Question: I'm trying to get the count of "msanID" but it always returns the number as '0'. I'm using a separate class (ManageNodeName) to record the data and retrieving them back at list view.
I suspect the error is in the method of getting the String MSAN_NAMESP.
Any lead may help. Thanks!

<URL>
'''
databaseNodes = FirebaseDatabase.getInstance().getReference("MSAN List");
@Override
protected void onStart() {
super.onStart();
databaseNodes.addValueEventListener(new ValueEventListener() {
@Override
public void onDataChange(@NonNull DataSnapshot dataSnapshot) {
manageNodeList.clear();
for(DataSnapshot nodesnapshot: dataSnapshot.getChildren()){
progressDialog.dismiss();
ManageNodeName manageNodeName = nodesnapshot.getValue(ManageNodeName.class);
manageNodeList.add(manageNodeName);
MSAN_NAMESP = manageNodeName.getNodeID();
}
ManageNodeList adapter = new ManageNodeList(ManageSelectMSAN.this, manageNodeList);
manageListViewMSANs.setAdapter(adapter);
}
@Override
public void onCancelled(@NonNull DatabaseError databaseError) {
}
});
query = FirebaseDatabase.getInstance().getReference("MSAN MTCE")
.orderByChild("msanID")
.equalTo(MSAN_NAMESP);
query.addValueEventListener(new ValueEventListener() {
@Override
public void onDataChange(@NonNull DataSnapshot dataSnapshot) {
int size = (int) dataSnapshot.getChildrenCount();
ManageNodeName.setCount(size);
}
@Override
public void onCancelled(@NonNull DatabaseError databaseError) {
}
});
}
'''
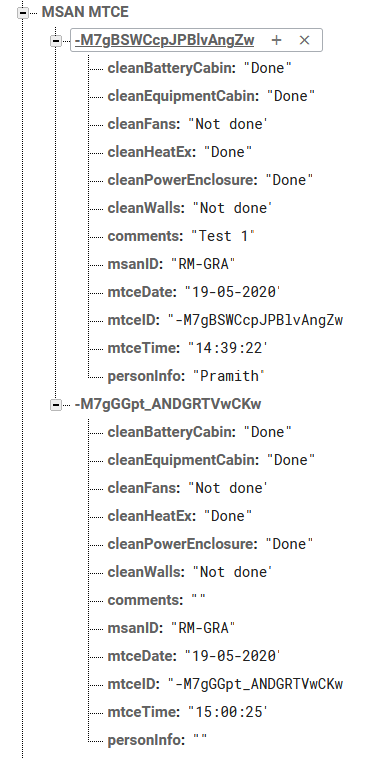
Answer: Data is loaded from Firebase (and most cloud APIs) asynchronously. While the data is being loaded, your main code continues to run, so that the user can continue to use the app. Then when the data is available, your 'onDataChange' is called with that data.
This means that all code that needs the data, needs to either be 'onDataChange' or be called from there.
So:
'''
databaseNodes.addValueEventListener(new ValueEventListener() {
@Override
public void onDataChange(@NonNull DataSnapshot dataSnapshot) {
manageNodeList.clear();
for(DataSnapshot nodesnapshot: dataSnapshot.getChildren()){
progressDialog.dismiss();
ManageNodeName manageNodeName = nodesnapshot.getValue(ManageNodeName.class);
manageNodeList.add(manageNodeName);
MSAN_NAMESP = manageNodeName.getNodeID();
query = FirebaseDatabase.getInstance().getReference("MSAN MTCE")
.orderByChild("msanID")
.equalTo(MSAN_NAMESP);
query.addValueEventListener(new ValueEventListener() {
@Override
public void onDataChange(@NonNull DataSnapshot dataSnapshot) {
int size = (int) dataSnapshot.getChildrenCount();
ManageNodeName.setCount(size);
}
@Override
public void onCancelled(@NonNull DatabaseError databaseError) {
throw databaseError.toException(); // never ignore errors
}
});
}
ManageNodeList adapter = new ManageNodeList(ManageSelectMSAN.this, manageNodeList);
manageListViewMSANs.setAdapter(adapter);
}
@Override
public void onCancelled(@NonNull DatabaseError databaseError) {
throw databaseError.toException(); // never ignore errors
}
});
'''
Also see: <URL> for a longer example, and alternative approaches.